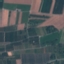
Land use / land cover: PermanentCrop